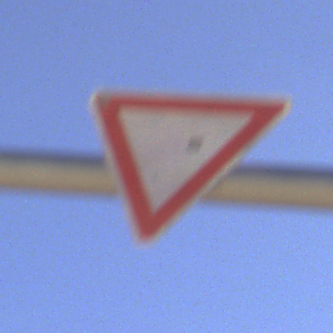
Verkehrszeichen: VorfahrtGewaehren
Umgebung: Outdoor, Nature
Tageszeit: Midday
Wetter: Clear
Licht: Natural
Jahreszeit: NotSpecified
Kontrast: HighContrast